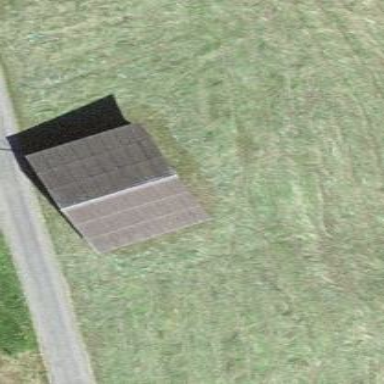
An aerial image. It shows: Rural barn.